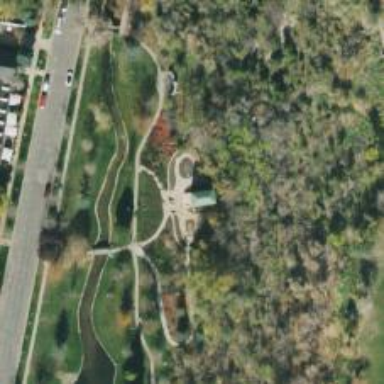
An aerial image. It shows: Memorial site with historic significance.